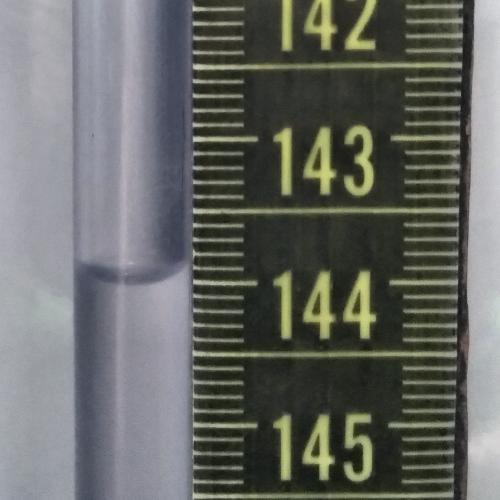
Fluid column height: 18.5 cm